Question: I have the following css file:
'''
#footer
{
position: relative;
padding: 2em 5em 1.5em 5em;
background: #44494D;
color: #FFF;
margin-bottom: 5em;
}
#footer .copyright
{
display: inline-block;
padding-top: 0.60em;
letter-spacing: 0.05em;
color: #999;
color: rgba(255,255,255,0.5);
}
'''
And then this div-box:
'''
<div id="footer">
blabla
</div>
'''
here a jsfiddle: <URL>
I try to get the div-box background splitted horizontal in three different colors. Is this possible? I want to have it so, that every color region has the same height. I tried much, but didn't accomplish anything.
EIDT: I cant use tree div-boxes because I need content in the middle of the div-box, I have the content. But this content has a larger height than 1/3 of the div-box. (see the edited jsfiddle)
Picture of what I want:

Thank you! I would appreciate your help.
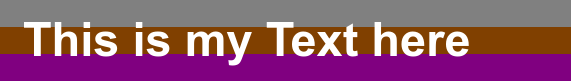
Answer: Try this - I'm sure there's a simpler way, but this gives you the output you want - 3 equal height stripes, vertically centered text and text overlapping the stripes:
'''
#footer {
position: relative;
height: 99px;
background: transparent;
color: #282828;
margin-bottom: 5em;
text-align: center;
font-size: 64px;
}
#footer p {
position: relative;
top: 50%;
transform: translateY(-50%);
}
#footer .copyright {
display: inline-block;
padding-top: 0.60em;
letter-spacing: 0.05em;
color: #999;
color: rgba(255, 255, 255, 0.5);
}
#background {
position: absolute;
height: 100%;
top: 0;
right: 0;
bottom: 0;
left: 0;
z-index: -1;
}
#top,
#middle,
#bottom {
height: 33.3334%;
}
#top {
background: #ff9f65;
}
#middle {
background: #b5b5b5;
}
#bottom {
background: #82c051;
}
'''
'''
<div id="footer">
<div id="background">
<div id="top"></div>
<div id="middle"></div>
<div id="bottom"></div>
</div>
<p>This is my Text here</p>
</div>
'''